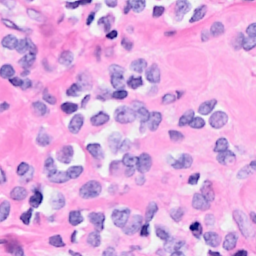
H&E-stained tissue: Breast